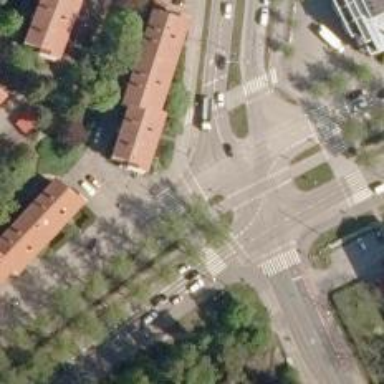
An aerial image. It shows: Crossing on asphalt cycleway.